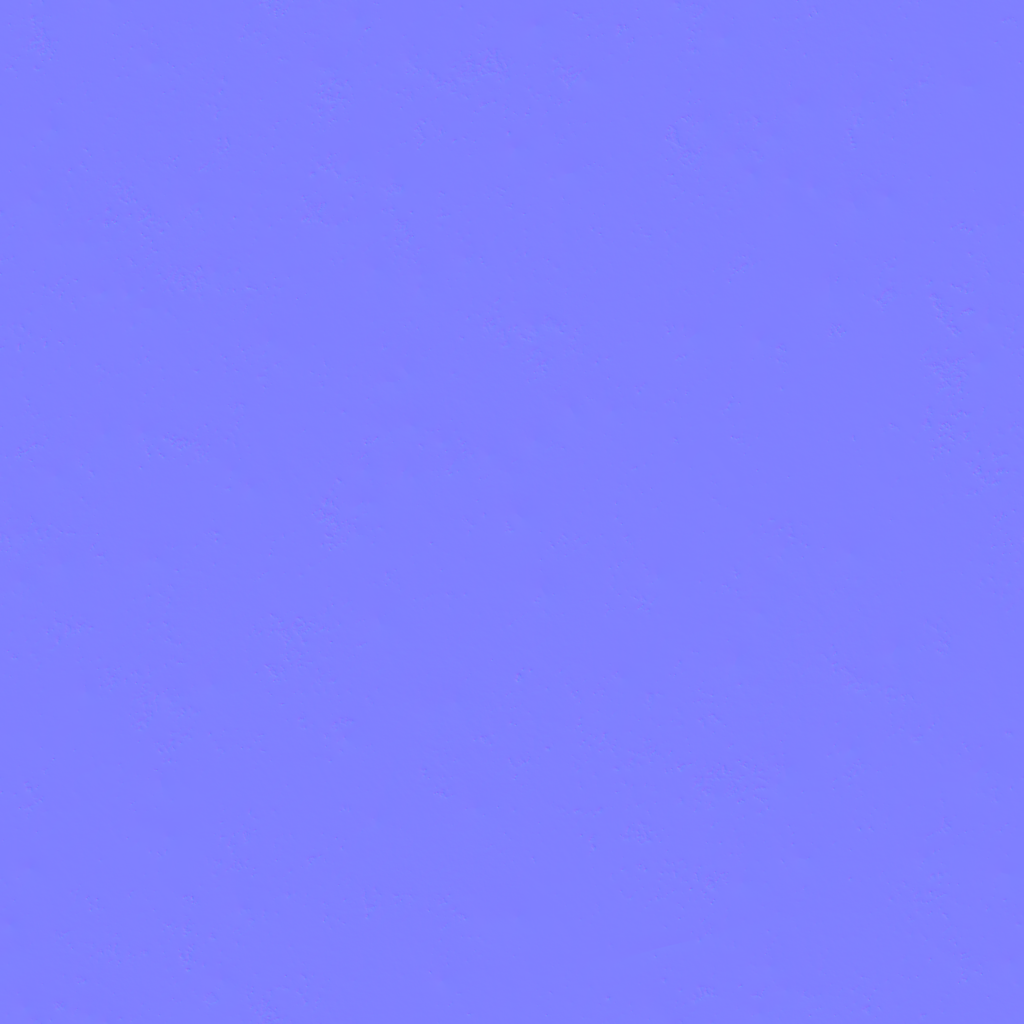
Texture map type: NormalGL